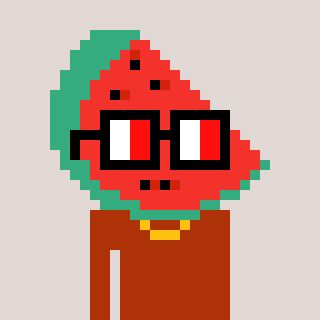
a pixel art character with square glasses with black frames and red eyes, a watermelon-shaped head and a hotbrown-colored body on a warm background